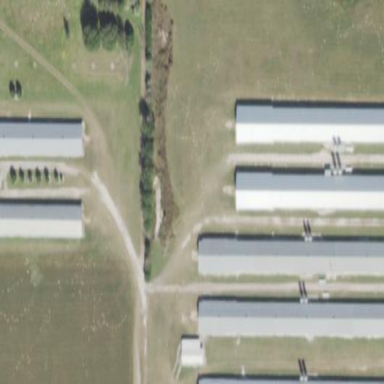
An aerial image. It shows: Poultry farmyard is depicted in the image.